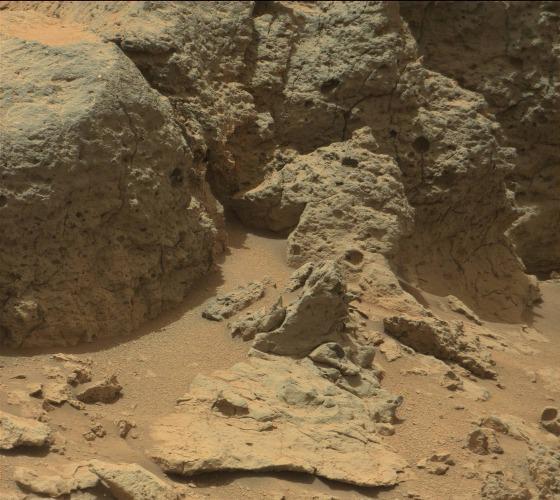
Terrain classes present: Bedrock, Gravel / Sand / Soil, Rock, Shadow